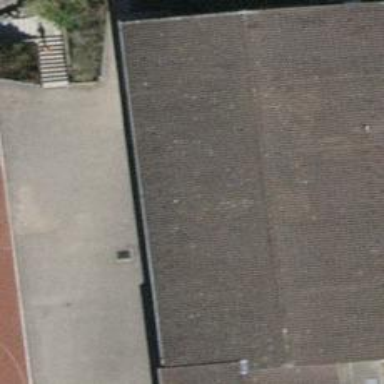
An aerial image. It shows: Kindergarten.